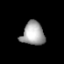
Tissue: prostate
Cell type: Myeloid cells
Senescence score: 0.866
Nuclear area (px): 524
Mean DAPI intensity: 162.968